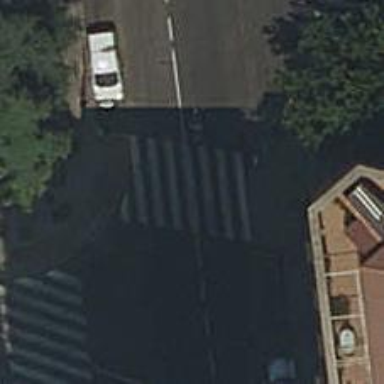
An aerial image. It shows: Uncontrolled crossing on the road.